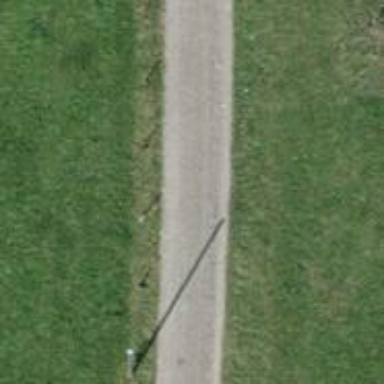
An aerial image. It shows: Track road with grade1 pebblestone surface.